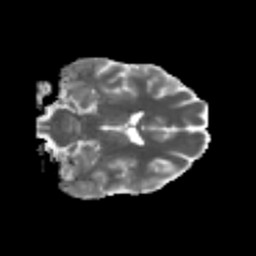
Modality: MD
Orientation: coronal
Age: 24
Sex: male
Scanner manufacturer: siemens
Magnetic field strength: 3 T
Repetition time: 3.5 s
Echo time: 0.125 s